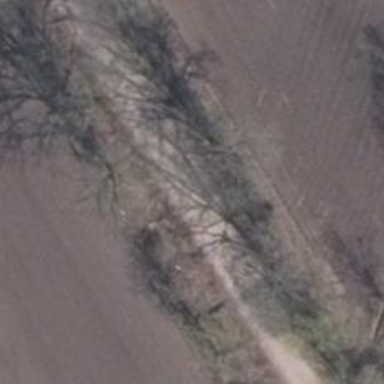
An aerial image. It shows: Track with grade 3 tracktype.